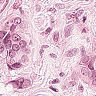
Metastatic tissue present: yes